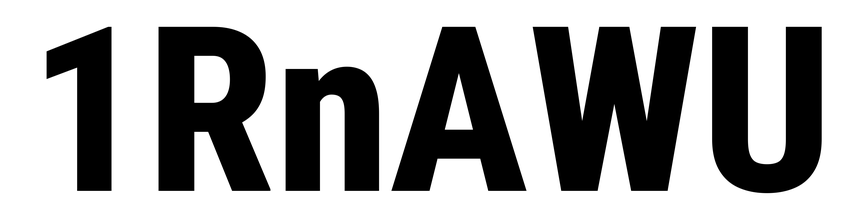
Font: Roboto_Condensed_ExtraBold